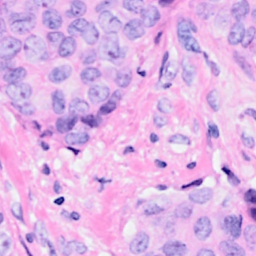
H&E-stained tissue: Breast